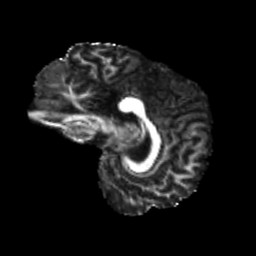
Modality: FA
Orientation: sagittal
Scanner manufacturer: siemens
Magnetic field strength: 3 T
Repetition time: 4 s
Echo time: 0.0594 s